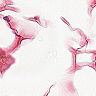
Metastatic tissue present: no